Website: ulta-beauty
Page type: customer-info-address
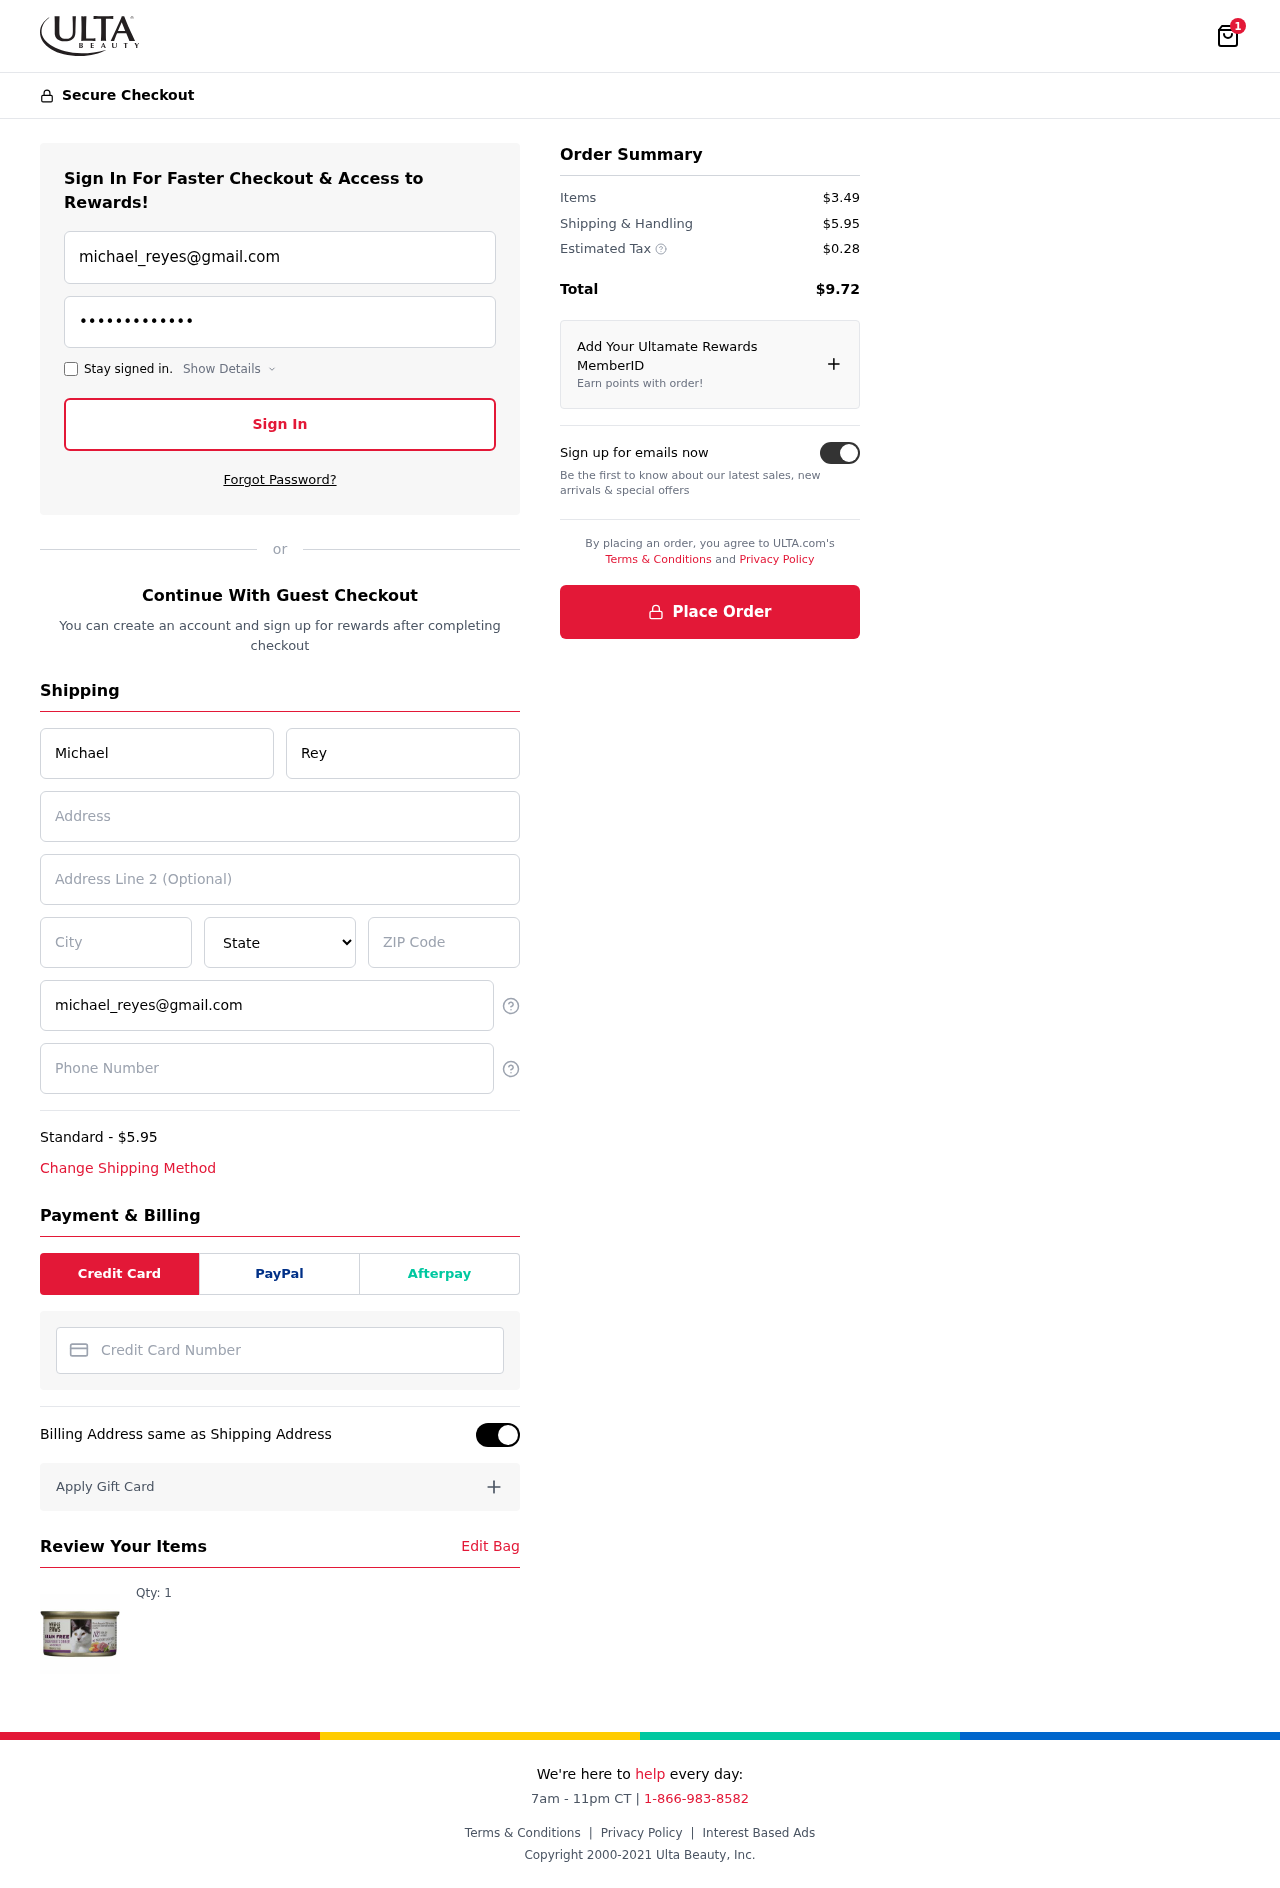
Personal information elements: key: PII_CARD_NUMBER
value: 3485 4114 5478 883
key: PII_CITY
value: Garyborough
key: PII_EMAIL
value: michael_reyes@gmail.com
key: PII_FIRSTNAME
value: Michael
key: PII_LASTNAME
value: Reyes
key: PII_PHONE
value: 4762024442
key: PII_POSTCODE
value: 72455
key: PII_STATE
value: Virginia
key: PII_STREET
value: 9612 Teresa Wall Apt. 620
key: PII_STREET2
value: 53534 Delacruz Avenue Apt. 127
Product elements: key: PRODUCT1_QUANTITY
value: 1
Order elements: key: ORDER_NUM_ITEMS
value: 1
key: ORDER_SHIPPING_COST
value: $5.95
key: ORDER_ITEMS_TOTAL
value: $3.49
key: ORDER_SHIPPING_COST2
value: $5.95
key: ORDER_TAX
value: $0.28
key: ORDER_TOTAL
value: $9.72